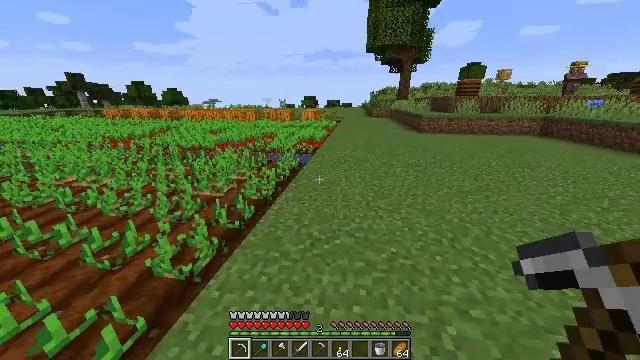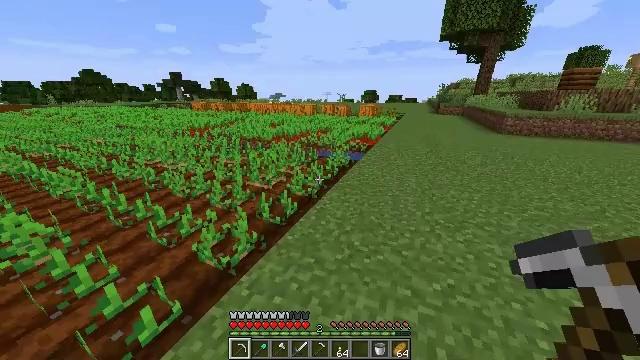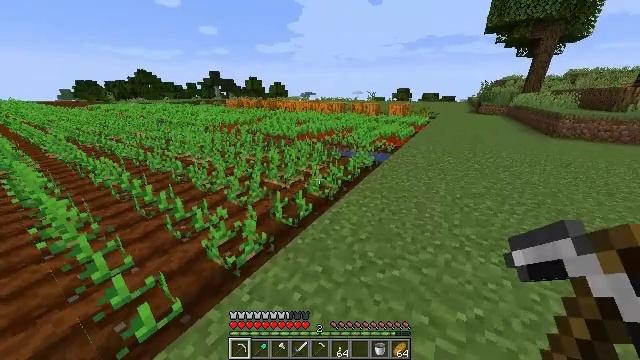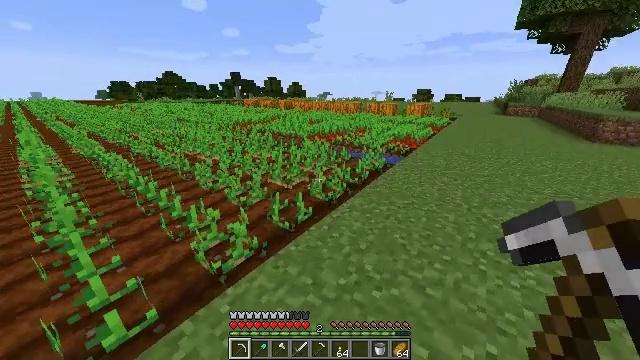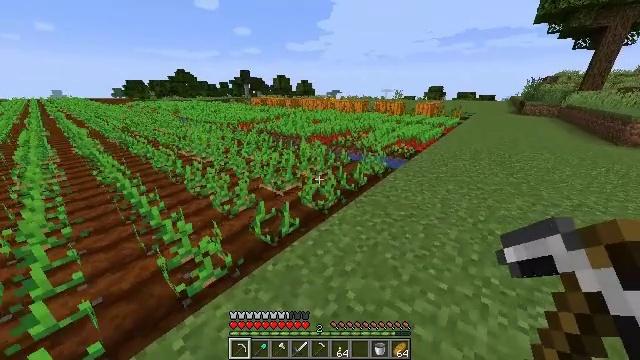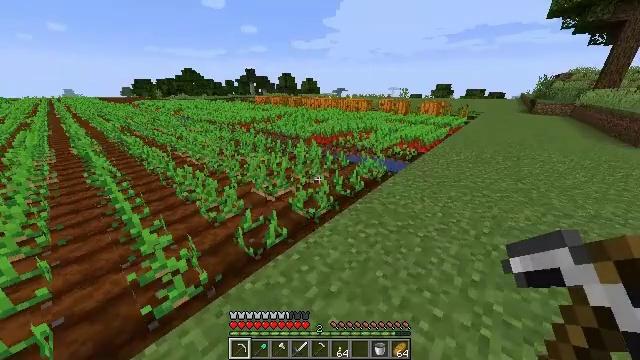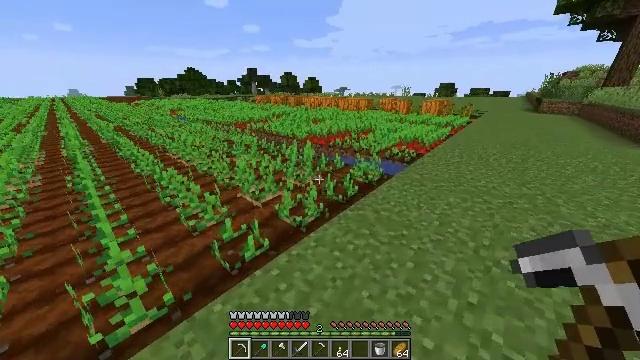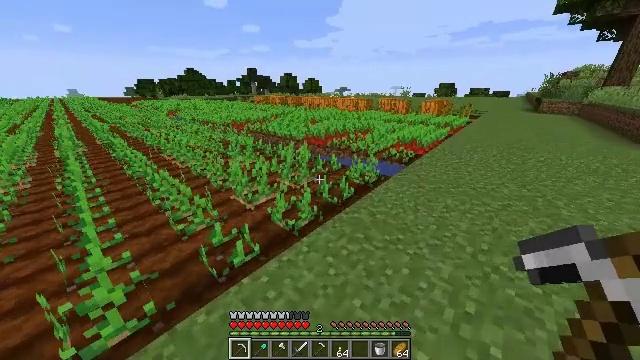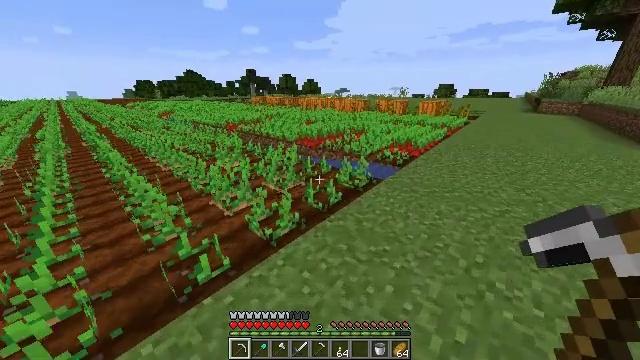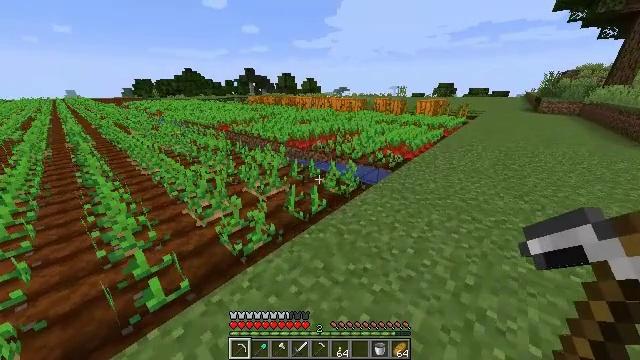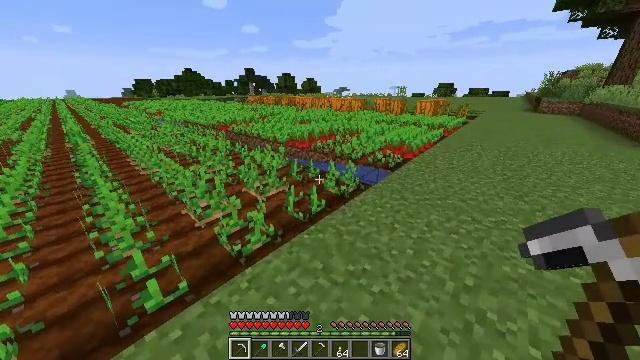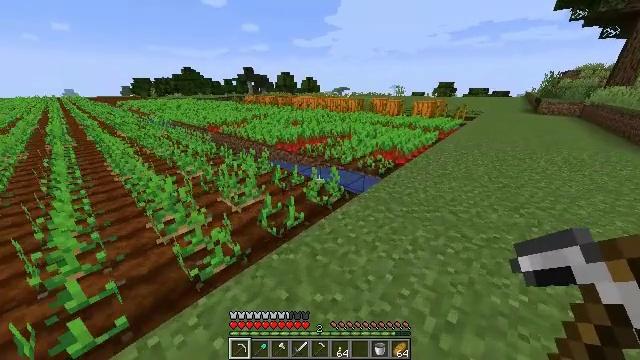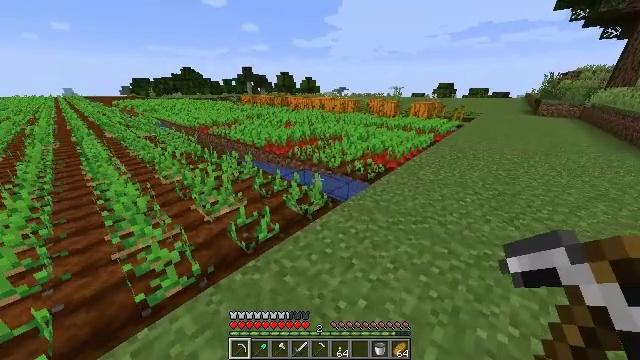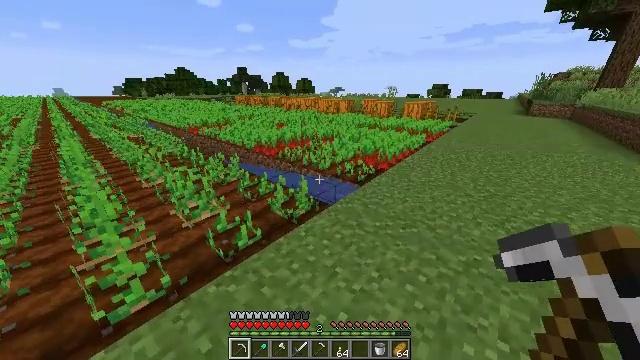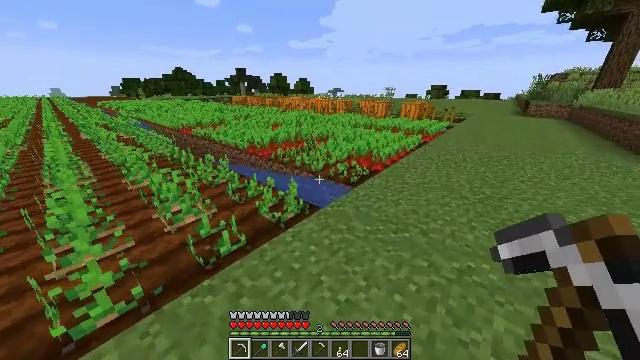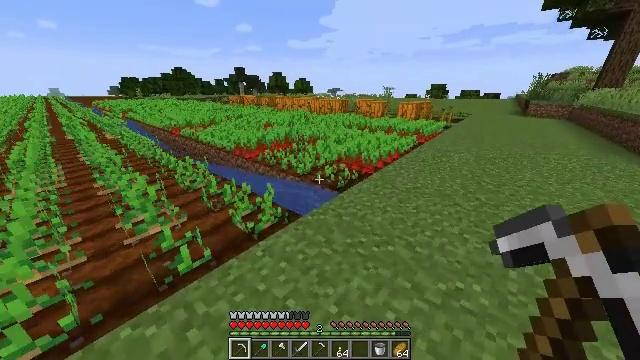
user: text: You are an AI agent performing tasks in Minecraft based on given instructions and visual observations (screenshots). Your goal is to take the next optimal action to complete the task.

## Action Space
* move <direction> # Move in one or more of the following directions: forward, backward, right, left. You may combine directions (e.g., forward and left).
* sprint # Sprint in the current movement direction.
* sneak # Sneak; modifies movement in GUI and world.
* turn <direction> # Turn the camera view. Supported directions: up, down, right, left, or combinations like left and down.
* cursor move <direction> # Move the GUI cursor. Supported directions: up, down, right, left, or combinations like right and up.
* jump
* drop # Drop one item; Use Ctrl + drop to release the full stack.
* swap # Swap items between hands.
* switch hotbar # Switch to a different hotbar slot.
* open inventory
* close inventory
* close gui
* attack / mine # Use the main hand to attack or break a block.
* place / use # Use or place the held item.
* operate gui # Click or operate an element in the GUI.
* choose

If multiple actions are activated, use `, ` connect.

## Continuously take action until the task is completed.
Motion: motion action
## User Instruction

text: Attack the pumpkin to gather it.
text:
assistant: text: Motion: move forward and move right, sprint, turn left and down
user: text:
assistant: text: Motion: move forward and move right, sprint, turn left
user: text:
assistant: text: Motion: move forward and move right, sprint, turn left
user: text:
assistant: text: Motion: move forward and move right, sprint, turn left
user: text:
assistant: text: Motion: move forward and move right, sprint, turn left
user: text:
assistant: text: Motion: move forward and move right, sprint
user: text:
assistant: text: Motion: move forward and move right, sprint
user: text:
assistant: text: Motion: move forward and move right, sprint
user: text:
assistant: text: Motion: move forward and move right, sprint
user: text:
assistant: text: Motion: move forward and move right, sprint
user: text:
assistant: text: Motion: move forward and move right, sprint
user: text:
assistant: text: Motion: move forward and move right, sprint
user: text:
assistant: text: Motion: move forward and move right, sprint, turn right
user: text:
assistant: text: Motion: move forward and move right, sprint
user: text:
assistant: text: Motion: move forward and move right, sprint
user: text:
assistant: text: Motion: move forward and move right, sprint
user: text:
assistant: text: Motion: move forward and move right, sprint
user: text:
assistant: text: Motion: move forward and move right, sprint
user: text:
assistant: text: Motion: move forward and move right, sprint
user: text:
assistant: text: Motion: move forward and move right, sprint
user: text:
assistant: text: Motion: move forward and move right, sprint
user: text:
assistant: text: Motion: move forward and move right, sprint
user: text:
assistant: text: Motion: move forward and move right, sprint
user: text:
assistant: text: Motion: move forward and move right, sprint
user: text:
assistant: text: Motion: move forward and move right, sprint
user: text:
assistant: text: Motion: move forward and move right, sprint
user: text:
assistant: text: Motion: move forward and move right, sprint
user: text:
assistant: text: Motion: move forward and move right, sprint
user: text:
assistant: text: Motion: move forward and move right, sprint
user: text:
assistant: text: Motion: move forward and move right, sprint